Question: I use facebook graph api and I encountered a problem relating to likes.
My request:

My goal is to find the count of the like. but the query timeout. What is the solution?
Thanx
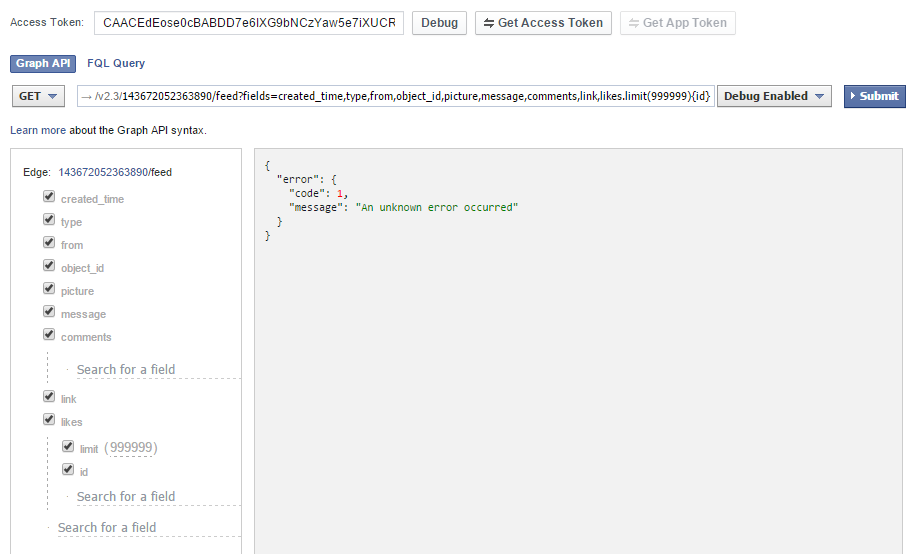
Answer: > My goal is to find the count of the like
So you only want the overall of likes, the counter, but not the individual likes?
Then you should <URL>:
'''
/{page_id}/feed?fields=likes.limit(0).summary(1)
'''
For each feed item, you will get a 'likes' data structure that looks like this:
'''
"likes": {
"data": [
],
"summary": {
"total_count": 12345
}
}
'''